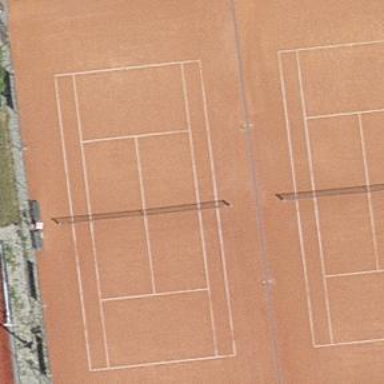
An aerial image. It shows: Tennis court on pitch.